Interaction volume radius: 5 \u00c5
Interaction volume height: 40 \u00c5
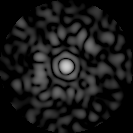
Disorder parameter: 0.8568